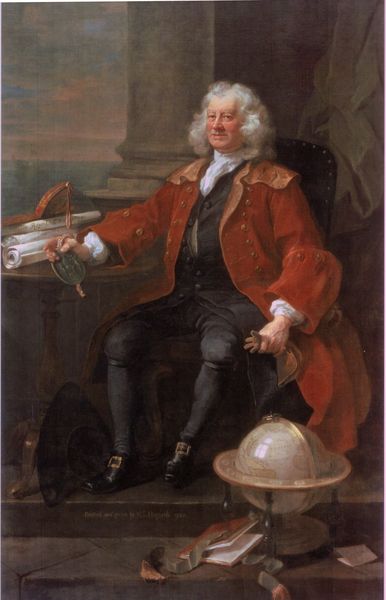
Titel: Porträt des Captain Coram
Künstler: William Hogarth
Standort: London
Institution: Thomas Coram Foundation for Children
Schlagwörter: blau, gemälde, himmel, mann, meer, wasser, weiß, landschaft, sitzen, abend, braun, fenster, grau, haar, handschuh, handschuhe, hut, schwarz, stuhl, säule, terasse, tisch, ausblick, blick, rot, tuch, hochformat, bart, hemd, hose, jacke, wand, barock, halten, kleidung, kragen, samt, sockel, stein, bildnis, herr, hände, portrait, porträt, spiegel, vorhang, dämmerung, erde, gewand, haare, interieur, mantel, sessel, sitzend, adel, händler, spitzen, england, locken, perücke, schiff, bücher, papier, papiere, schreibtisch, unterlagen, lehne, sitz, alter mann, schuhe, hosen, ölgemälde, treppe, chair, column, hat, könig, red, window, black, collar, green, grey, hair, old, robe, schnauz, seated, table, wall, inschrift, halstuch, sitzt, mirror, stufe, stufen, socken, podest, knöpfe, weste, abendrot, ozean, schnalle, buch, schriften, kugel, herrscher, sitzfigur, fürst, stift, wissenschaftler, heft, erdkugel, karte, kravatte, männlich, glove, papierrolle, wohlhabend, brief, man, sky, rollen, ocean, sea, plan, scroll, kniestrumpf, königlich, adliger, gelehrter, ganzkörperporträt, kapitän, lupe, admiral, entdecker, schnallenschuhe, siegel, paper, globus, sitzender, coat, buttons, old man, books, desk, sitzportrait, sailor, papers, symbole, schnallen, wissenschaft, schwaz, roter mantel, vest, papierrollen, jabot, weltkugel, winkel, temple, kniehose, schriftrollen, pläne, geographie, hello, shoes, study, map, seal, zirkel, graue haare, grauhaarig, geodreieck, sextant, book, steinstufe, brush, travel, kopernikus, paint, geografie, pillar, kompass, work, reynolds, weiße haare, gloves, medal, attribute, geograf, geograph, globe, kartograf, kartograph, rich, trapiert, hogarth, business, preücke, ganzkörperportrait, ärmelumschlag, wig, handschu, vollportrait, medallion, leggings, traveler, schanllen, säulenbase, wisseschaft, red dress, almanach, geography, buckle, science, s-ule, erkugel, pilgrim, scrolls, white hair, colum, captain, courtain, navigation, maps, red coat, old english, great coat, camisole, cost, medailie, black hat, schnallenschue, buckles, clobe, staele, lawda, lehsun, bsdk, kya ho raha hai bc, mer partner madrchod, aold